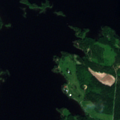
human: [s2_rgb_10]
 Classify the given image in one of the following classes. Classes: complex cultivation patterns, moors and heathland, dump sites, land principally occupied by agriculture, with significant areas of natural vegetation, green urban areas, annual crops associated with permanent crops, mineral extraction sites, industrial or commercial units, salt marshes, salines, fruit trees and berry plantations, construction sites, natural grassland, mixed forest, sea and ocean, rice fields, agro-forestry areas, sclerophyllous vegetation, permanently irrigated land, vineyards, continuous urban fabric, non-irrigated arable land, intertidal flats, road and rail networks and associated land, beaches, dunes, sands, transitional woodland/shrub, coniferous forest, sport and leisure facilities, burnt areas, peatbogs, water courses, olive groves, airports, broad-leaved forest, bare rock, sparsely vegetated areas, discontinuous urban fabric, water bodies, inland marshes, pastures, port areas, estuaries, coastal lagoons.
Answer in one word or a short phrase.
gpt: coniferous forest, transitional woodland/shrub, water bodies